Question: Our application is a Java-GWT application that uses Guice-Persist and Guice-Servlet extensively. We have never had a problem using the session-per-HTTPRequest feature of Guice-Persist which is similar to what Warp-persist originally used.
We are filtering our webapp through the PersistFilter class as per the documentation. Our persistence.xml file has transaction-type="RESOURCE_LOCAL" as per the Guice documentation <URL>.
Now for some strange reason our PROD environment is showing the error
"Work already begun on this thread. Looks like you have called UnitOfWork.begin() twice without a balancing call to end() in between."

It looks like there is an issue where nested Units of work are not supported in Guice-Persist. <URL>
We also recently moved from hibernate 3.6.3.Final to 4.1.4.Final. Not sure if his would have some sort of incompatibility with guice...
At this point we are totally in the dark as to why this would be happening.
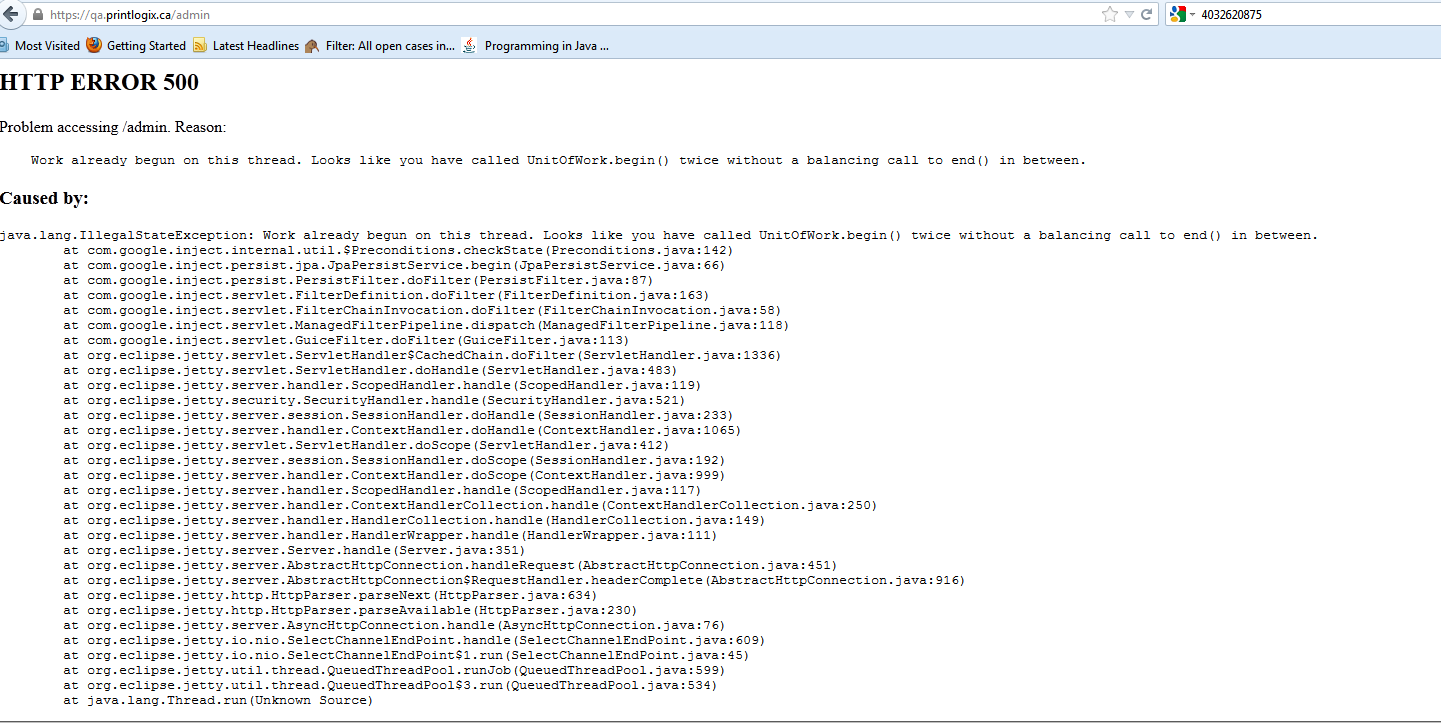
Answer: I was experiencing that symptom when a transaction was implicitly opened by Hibernate because I forgot to add a @Transaction annotation to the outermost logical transaction brace.
To, to pinpoint the issue, set breakpoints in your database layer as well as in begin() and end() to spot cases when persistence (read or write does not matter) happens without an existing transaction.